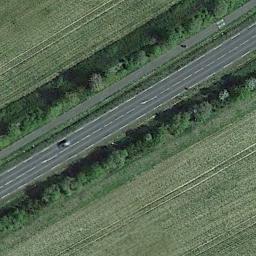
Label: freeway